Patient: sex M, age 68
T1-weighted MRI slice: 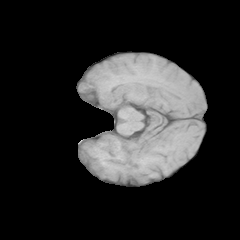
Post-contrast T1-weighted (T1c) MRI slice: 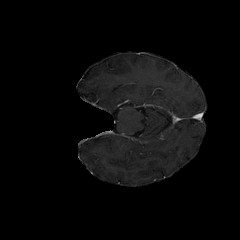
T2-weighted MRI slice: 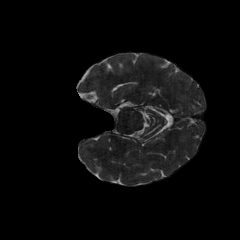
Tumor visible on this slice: no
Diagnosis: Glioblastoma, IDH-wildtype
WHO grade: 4